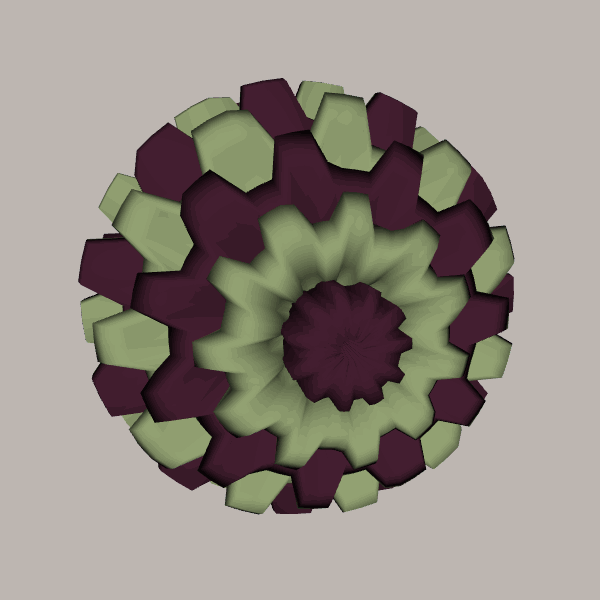
Background: light